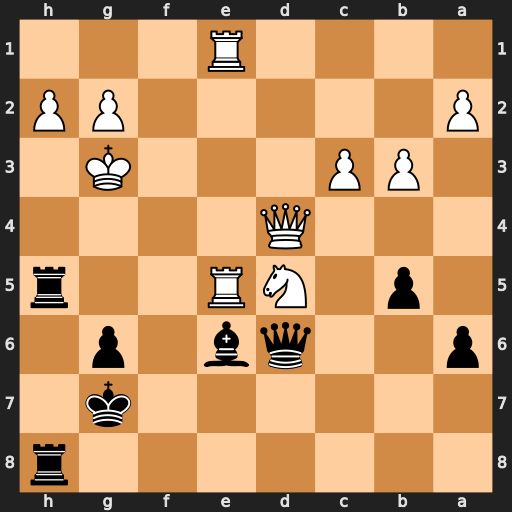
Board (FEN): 7r/6k1/p2qb1p1/1p1NR2r/3Q4/1PP3K1/P5PP/4R3
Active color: b
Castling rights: -
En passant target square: -
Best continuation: Bxd5